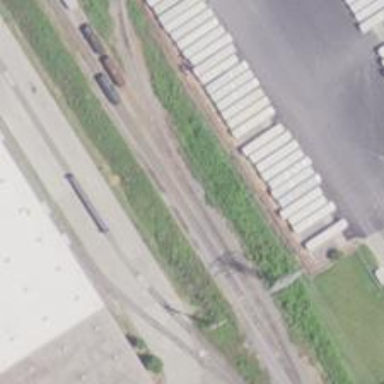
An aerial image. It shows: Railway spur service.